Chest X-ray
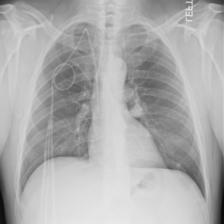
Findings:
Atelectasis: negative
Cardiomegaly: negative
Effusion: negative
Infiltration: negative
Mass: positive
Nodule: negative
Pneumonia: negative
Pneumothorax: negative
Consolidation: negative
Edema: negative
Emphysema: negative
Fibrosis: negative
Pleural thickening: negative
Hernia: negative